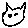
Label: cat